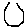
Label: hexagon